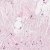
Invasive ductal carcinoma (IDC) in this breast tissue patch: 0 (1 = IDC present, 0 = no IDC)